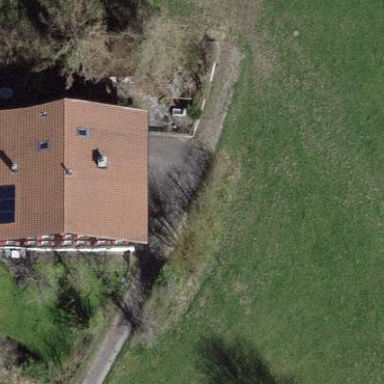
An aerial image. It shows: Simple house.